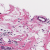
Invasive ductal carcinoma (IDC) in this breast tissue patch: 1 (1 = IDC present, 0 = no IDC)